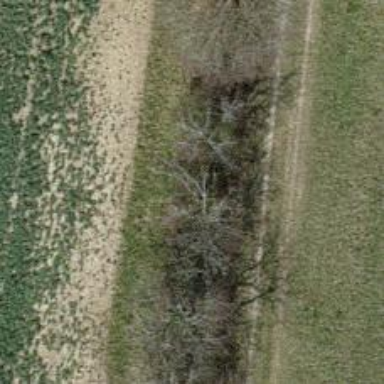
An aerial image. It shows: Broadleaved tree in natural setting.